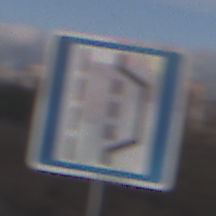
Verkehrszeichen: NothalteUndPannenbucht
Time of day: MorningAfternoon
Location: Outdoor (Nature)
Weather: PartlyCloudy
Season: NotSpecified
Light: Natural